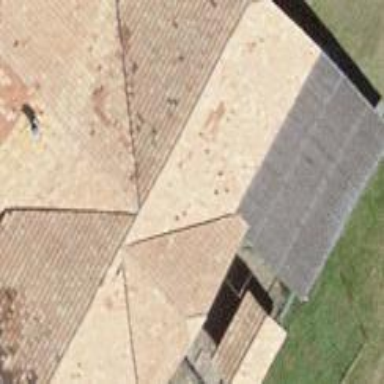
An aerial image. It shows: Farm building with half-hipped roof shape.